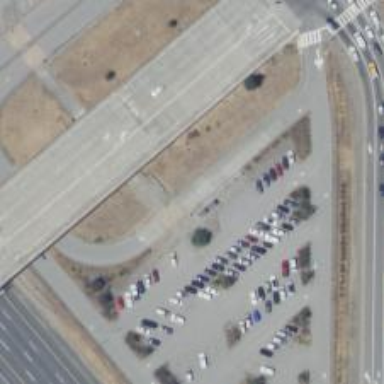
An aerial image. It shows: Busway road.